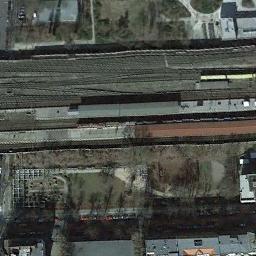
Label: railway